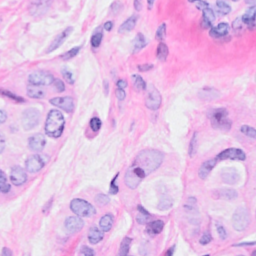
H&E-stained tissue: Breast